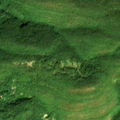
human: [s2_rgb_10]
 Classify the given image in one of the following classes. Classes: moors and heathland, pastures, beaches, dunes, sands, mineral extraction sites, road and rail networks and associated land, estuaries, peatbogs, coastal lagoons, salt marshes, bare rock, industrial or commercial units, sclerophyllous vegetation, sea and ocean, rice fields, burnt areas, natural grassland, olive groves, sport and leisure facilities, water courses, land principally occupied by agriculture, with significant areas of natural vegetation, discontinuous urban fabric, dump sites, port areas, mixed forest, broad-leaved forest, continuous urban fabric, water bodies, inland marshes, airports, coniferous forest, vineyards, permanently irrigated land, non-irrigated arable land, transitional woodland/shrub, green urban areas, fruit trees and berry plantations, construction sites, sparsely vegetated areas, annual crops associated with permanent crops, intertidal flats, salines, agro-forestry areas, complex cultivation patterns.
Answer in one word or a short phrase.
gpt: broad-leaved forest, transitional woodland/shrub